Question: How can I generate Atom Feed which will contain the namespaces displayed in the image below? All the nodes of the Atom feed have to start with "a:".

Here is what I am doing right now, however it doesn't work.
'''
SyndicationFeed feed = new SyndicationFeed();
XmlQualifiedName key = new XmlQualifiedName("os", "xmlns");
feed.AttributeExtensions.Add(key, "http://a9.com/-/spec/opensearch/1.1/");
'''
Thanks!
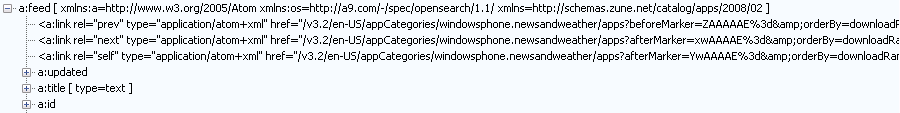
Answer: I believe it should be
'''
SyndicationFeed feed = new SyndicationFeed();
XmlQualifiedName key = new XmlQualifiedName("os", "http://www.w3.org/2000/xmlns/");
feed.AttributeExtensions.Add(key, "http://a9.com/-/spec/opensearch/1.1/");
'''
After reading your question more carefully, I believe you could accomplish this by overriding the <URL>. You can do this by implementing a custom XmlWriter class like the example below.
'''
class AtomXmlTextWriter : XmlTextWriter
{
private const string Atom10XmlNs = "http://www.w3.org/2005/Atom";
private const string Atom10XmlNsPrefix = "a";
public AtomXmlTextWriter(String filename, Encoding encoding)
: base(filename, encoding)
{
}
public override void WriteStartElement(string prefix, string localName, string ns)
{
base.WriteStartElement(GetAtomPrefix(ns), localName, ns);
}
public override void WriteStartAttribute(string prefix, string localName, string ns)
{
base.WriteStartAttribute(GetAtomPrefix(ns), localName, ns);
}
internal string GetAtomPrefix(string ns)
{
string prefix = string.Empty;
if ((ns != null) && (ns.Equals(Atom10XmlNs)))
prefix = Atom10XmlNsPrefix;
return prefix;
}
}
'''
Using your custom class with the <URL>
'''
SyndicationFeed feed = new SyndicationFeed();
feed.AttributeExtensions.Add(new XmlQualifiedName("os", "http://www.w3.org/2000/xmlns/"),
"http://a9.com/-/spec/opensearch/1.1/");
feed.AttributeExtensions.Add(new XmlQualifiedName(null, "http://www.w3.org/2000/xmlns/"),
http://schemas.zune.net/catalog/apps/2008/02");
using (XmlWriter writer = new AtomXmlTextWriter(@"TestFeed.xml", Encoding.UTF8))
{
Atom10FeedFormatter feedFormatter = new Atom10FeedFormatter(feed);
feedFormatter.WriteTo(writer);
}
'''
produces the desired output
'''
<a:feed xmlns:os="http://a9.com/-/spec/opensearch/1.1/"
xmlns="http://schemas.zune.net/catalog/apps/2008/02"
xmlns:a="http://www.w3.org/2005/Atom">
<a:title type="text" />
<a:id>uuid:0f1b2c84-c935-459e-bc89-79d06b5a976b;id=1</a:id>
<a:updated>2011-05-21T17:07:46Z</a:updated>
</a:feed>
'''